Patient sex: F
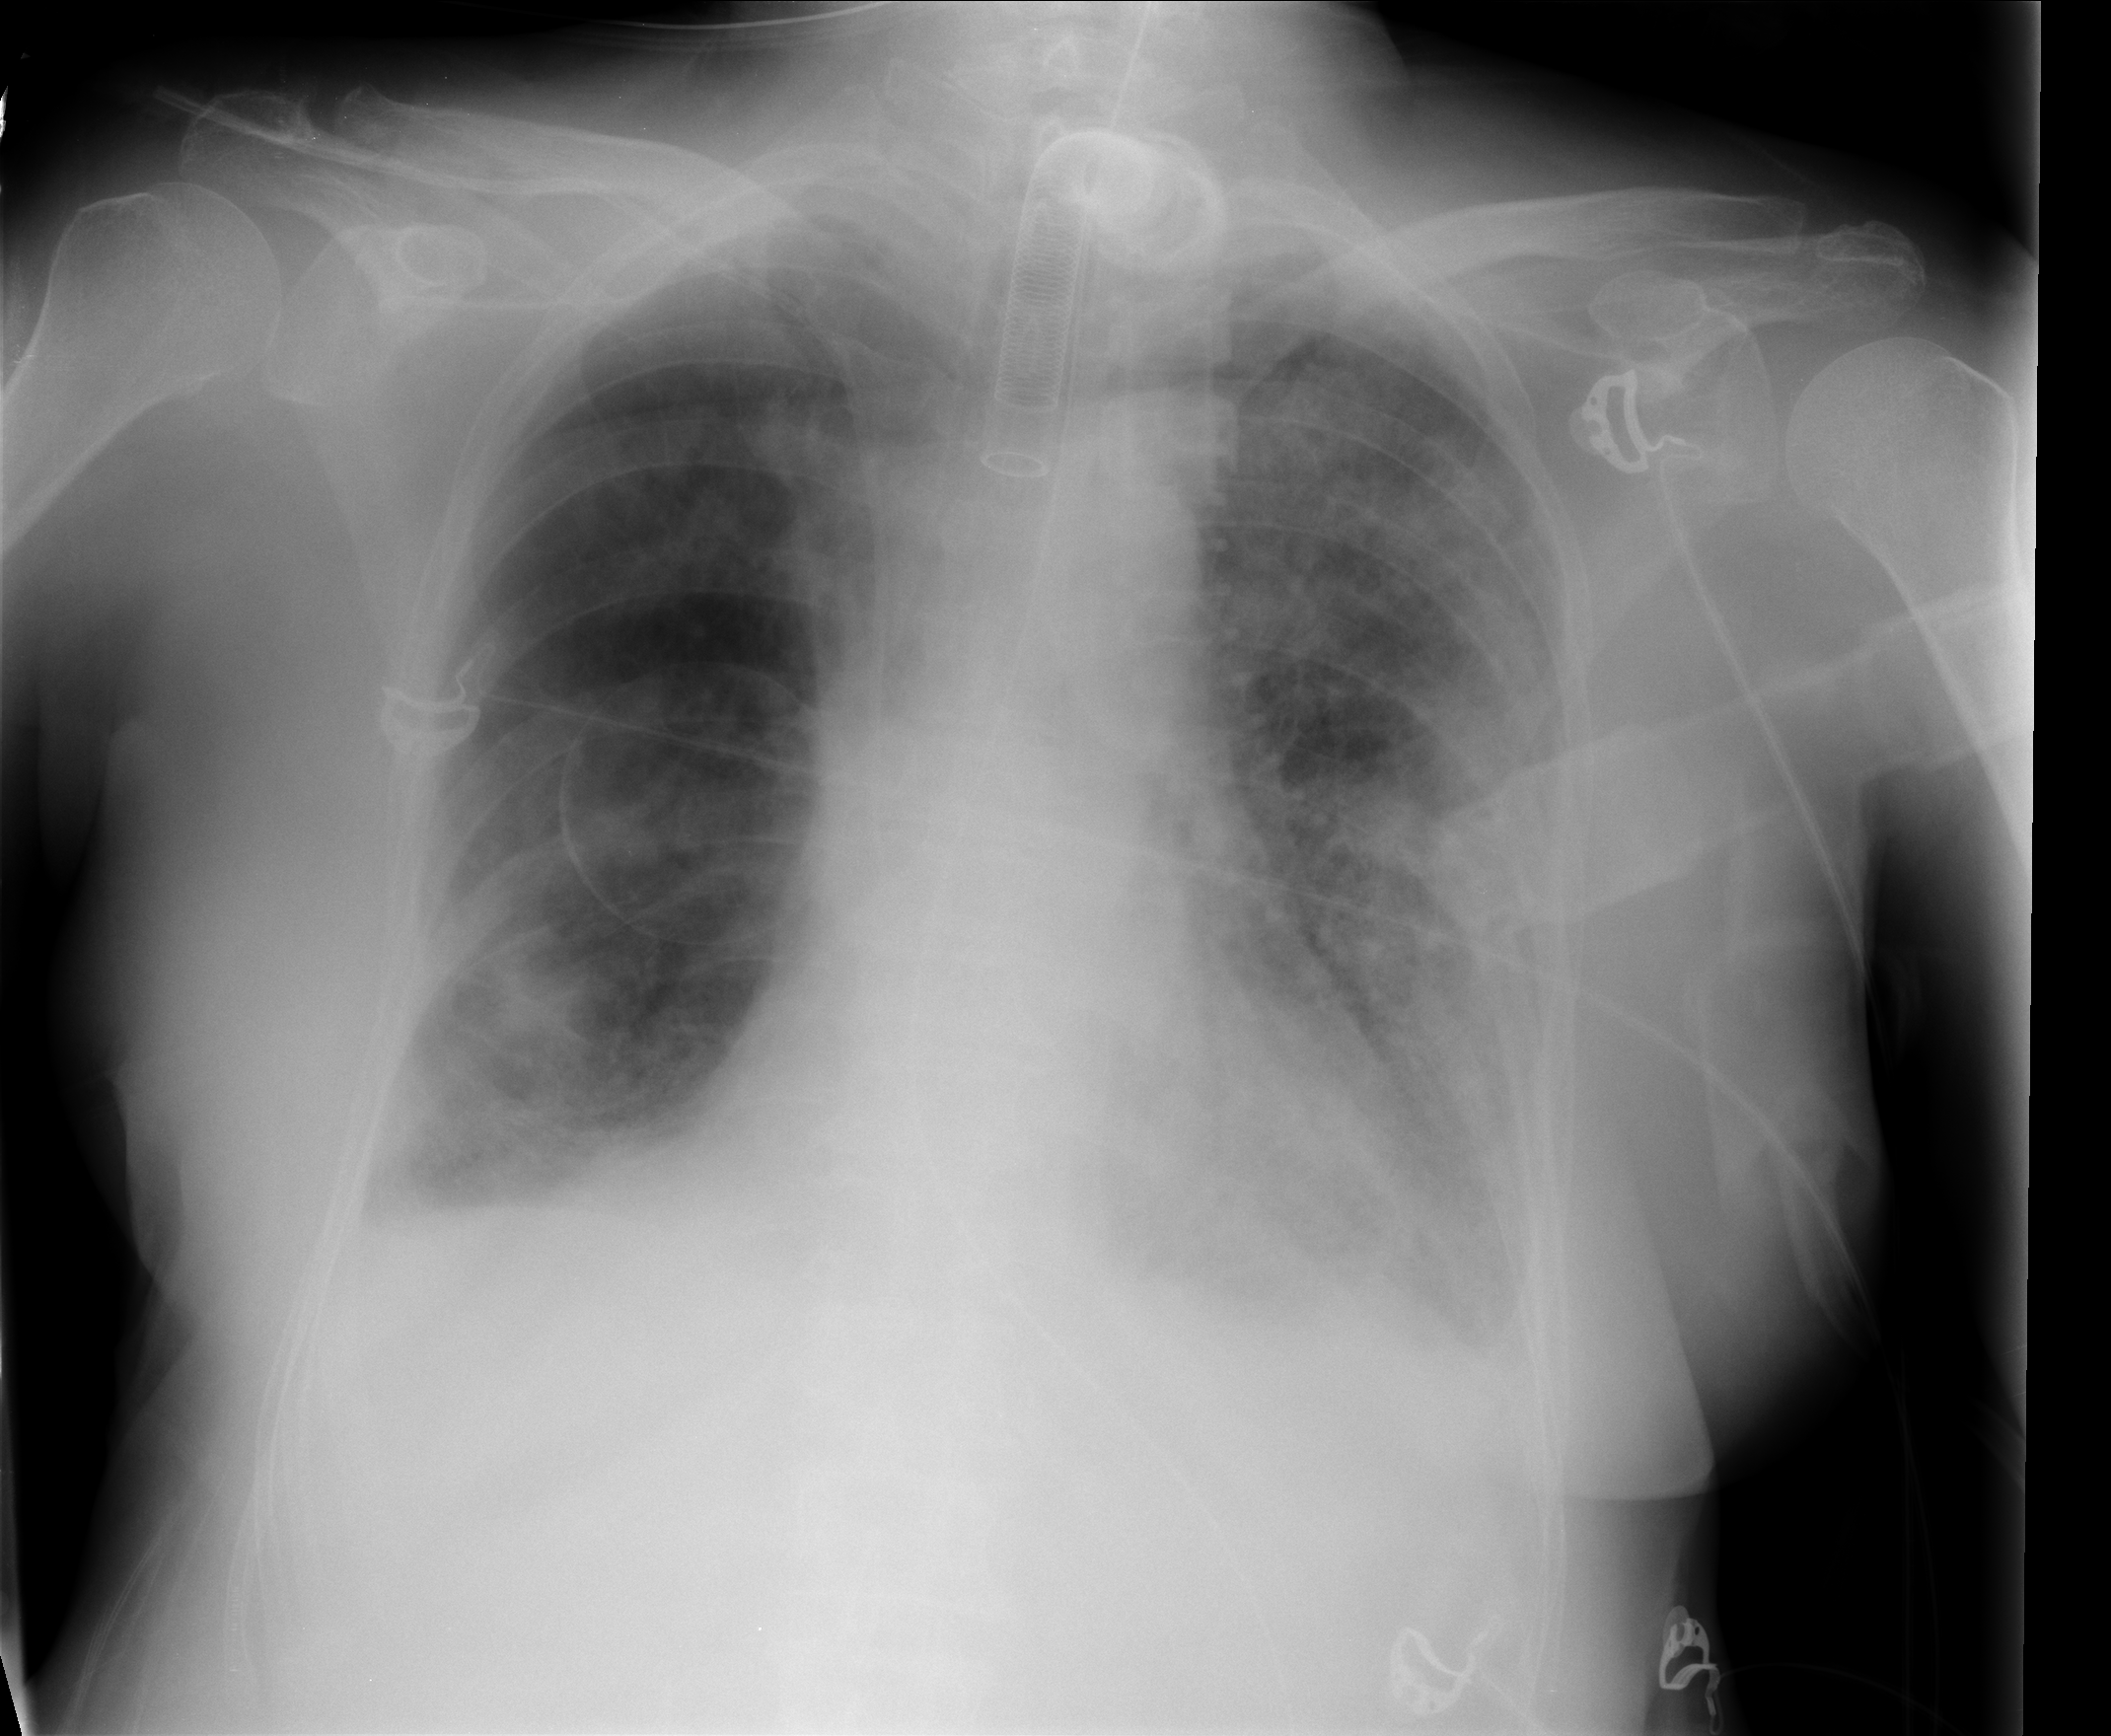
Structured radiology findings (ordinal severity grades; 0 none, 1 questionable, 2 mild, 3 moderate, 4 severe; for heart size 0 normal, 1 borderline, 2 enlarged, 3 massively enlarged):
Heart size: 0
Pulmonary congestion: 1
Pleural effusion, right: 1
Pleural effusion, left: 2
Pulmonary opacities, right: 3
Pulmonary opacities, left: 4
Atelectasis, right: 2
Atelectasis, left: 2